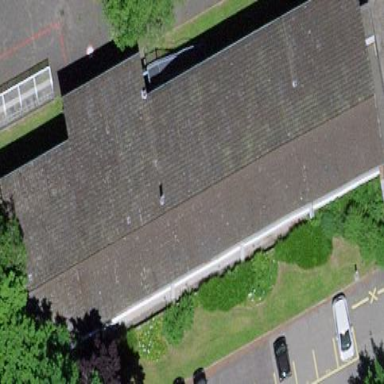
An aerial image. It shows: School building.